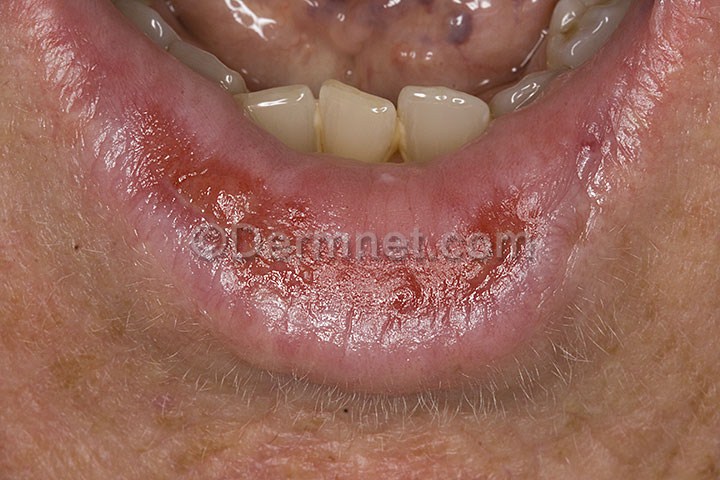
Disease: Actinic Keratosis Basal Cell Carcinoma and other Malignant Lesions